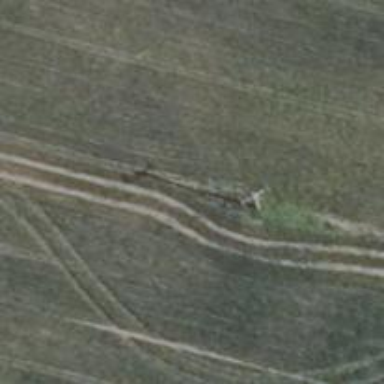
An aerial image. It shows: Power pole.